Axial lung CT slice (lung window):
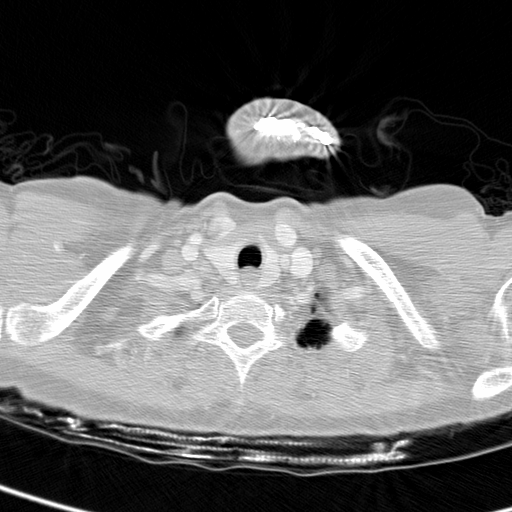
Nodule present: no